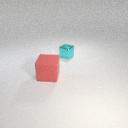
large red rubber cube to the left of small cyan metal cube